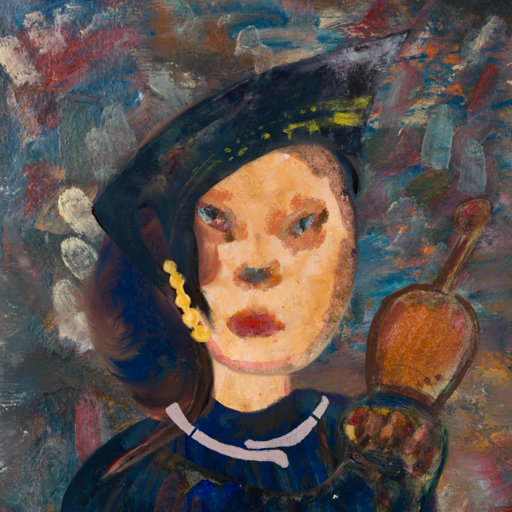
Background: Boggyland, Head And Neck Front: Childish, Face Front: Boggyland, Bust: Pipe, Hair Front: Mother_And_Son_Son, Head Accessory: Irani, Second Necklace: Blank, Necklace: Hypocrite_2, Baby: Blank